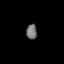
Tissue: skin
Cell type: Fibroblasts
Senescence score: 0.9191
Nuclear area (px): 158
Mean DAPI intensity: 113.608